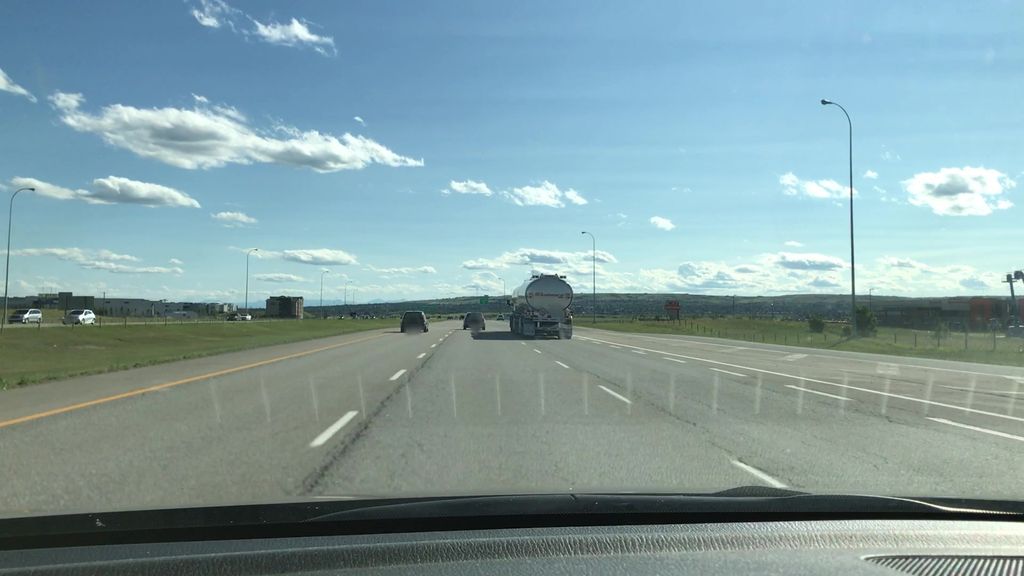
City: calgary